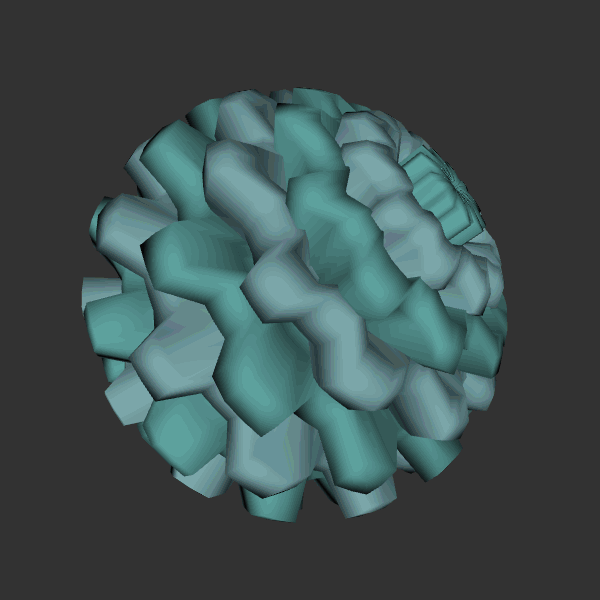
Background: dark